Field crop: maize
Growth stage: 1
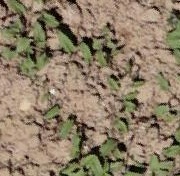
Species: convolvulus